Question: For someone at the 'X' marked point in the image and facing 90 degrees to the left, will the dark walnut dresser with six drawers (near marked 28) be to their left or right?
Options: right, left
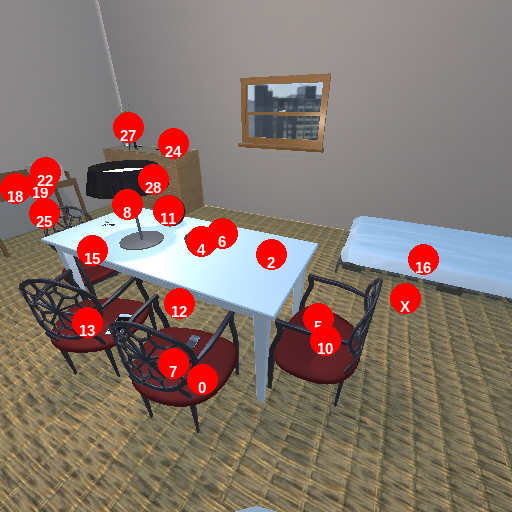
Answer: right